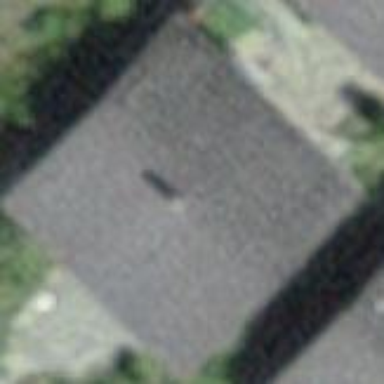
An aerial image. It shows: Simple house.